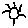
Label: sun